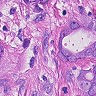
Metastatic tissue present: yes